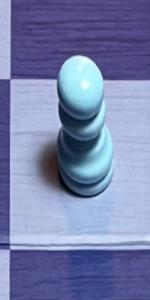
Label: Empty